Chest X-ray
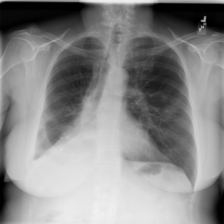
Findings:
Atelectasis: positive
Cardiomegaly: negative
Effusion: negative
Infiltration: positive
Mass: positive
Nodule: negative
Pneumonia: negative
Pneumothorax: negative
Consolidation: negative
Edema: negative
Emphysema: negative
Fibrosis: negative
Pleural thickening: negative
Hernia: negative